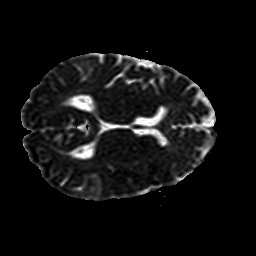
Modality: ADC
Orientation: axial
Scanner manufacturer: philips
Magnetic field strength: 1.5 T
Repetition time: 3.227 s
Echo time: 0.06241 s